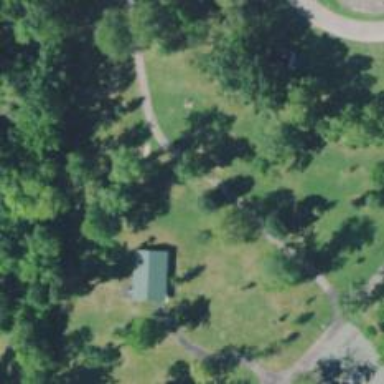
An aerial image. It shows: Disc golf basket.